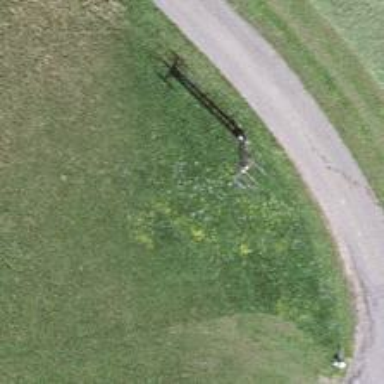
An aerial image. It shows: Minor power line.